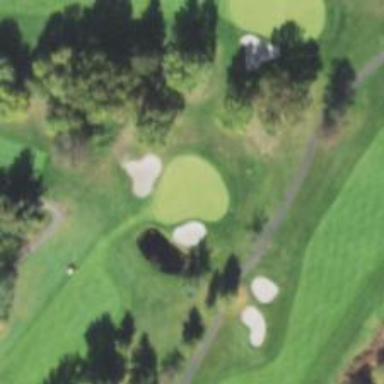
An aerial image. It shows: Golf hole.